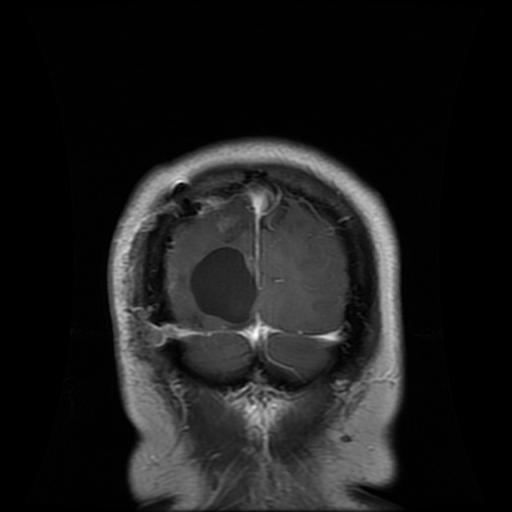
Label: glioma